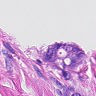
Metastatic tissue present: yes